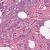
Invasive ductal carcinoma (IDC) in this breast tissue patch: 1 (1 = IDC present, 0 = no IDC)